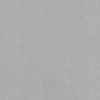
Label: dusty